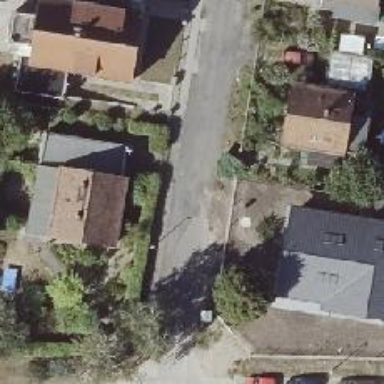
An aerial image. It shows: Asphalt road in residential area.